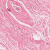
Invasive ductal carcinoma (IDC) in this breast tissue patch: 0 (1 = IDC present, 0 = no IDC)